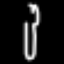
Label: fork